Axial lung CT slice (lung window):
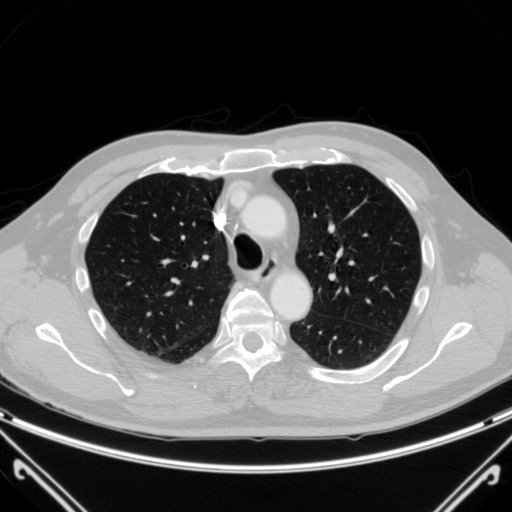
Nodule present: no